Question: Given XML that looks something like this
'''
<FirstChild Orientation="Vertical">
<SecondChild>Some text</SecondChild>
</FirstChild>
'''
and a binding that is using
'''
XPath="child::node()"
'''
I get output that looks like this

I don't want the text to appear in the tree
I tried using 'not' like
'''
XPath="child::node()[not(text())]"
'''
as well as many variations, but haven't been able to nail it.
Anyone know how select all nodes text nodes?
BTW, I do not want to exclude comments, only text.
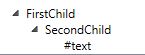
Answer: Your XPath expression excludes all child nodes which contain a text node.
'''
child::node()[not(text())]
'''
Exclude nodes that are a text node :
'''
child::node()[not(self::text())]
'''